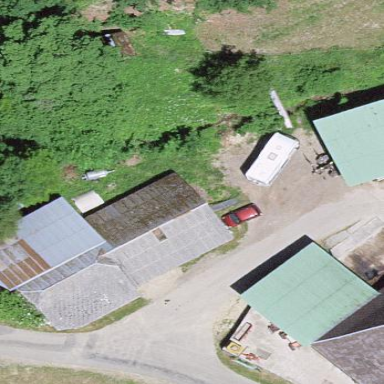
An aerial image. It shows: Rural barn.